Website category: auto
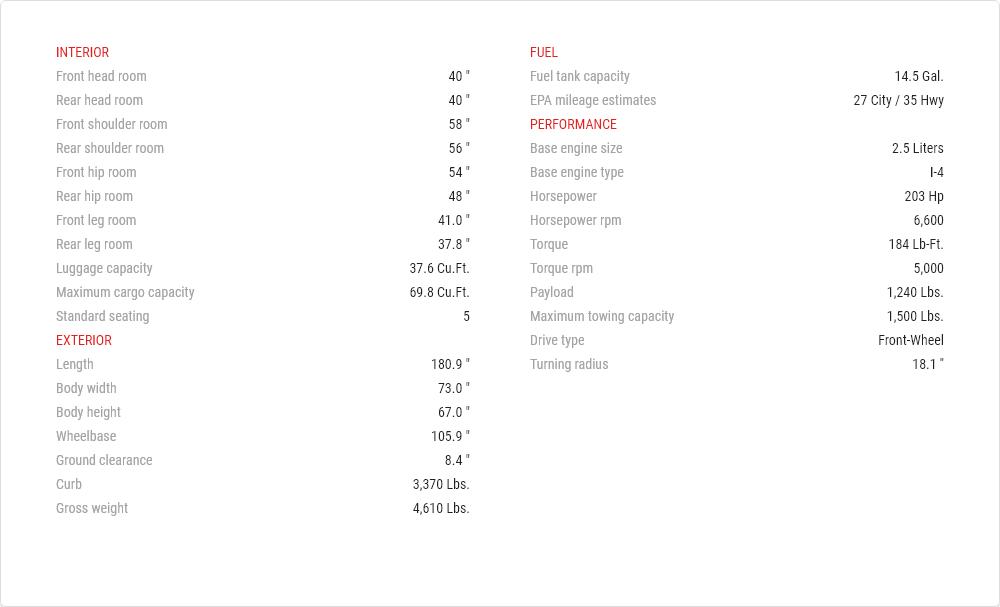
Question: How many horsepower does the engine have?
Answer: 203 hp

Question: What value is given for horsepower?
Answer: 203 hp

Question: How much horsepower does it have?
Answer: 203 hp

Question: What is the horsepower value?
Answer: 203 hp

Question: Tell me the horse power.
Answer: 203 hp

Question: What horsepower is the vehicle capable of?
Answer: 203 hp

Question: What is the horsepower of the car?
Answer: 203 hp

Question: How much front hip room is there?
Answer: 54 "

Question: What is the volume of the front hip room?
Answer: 54 "

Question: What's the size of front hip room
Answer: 54 "

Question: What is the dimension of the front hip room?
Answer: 54 "